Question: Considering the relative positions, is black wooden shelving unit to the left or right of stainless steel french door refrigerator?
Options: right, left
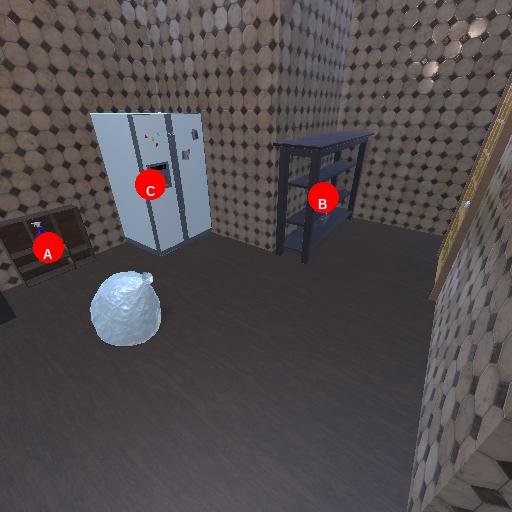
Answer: right